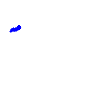
Particle: electron